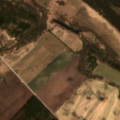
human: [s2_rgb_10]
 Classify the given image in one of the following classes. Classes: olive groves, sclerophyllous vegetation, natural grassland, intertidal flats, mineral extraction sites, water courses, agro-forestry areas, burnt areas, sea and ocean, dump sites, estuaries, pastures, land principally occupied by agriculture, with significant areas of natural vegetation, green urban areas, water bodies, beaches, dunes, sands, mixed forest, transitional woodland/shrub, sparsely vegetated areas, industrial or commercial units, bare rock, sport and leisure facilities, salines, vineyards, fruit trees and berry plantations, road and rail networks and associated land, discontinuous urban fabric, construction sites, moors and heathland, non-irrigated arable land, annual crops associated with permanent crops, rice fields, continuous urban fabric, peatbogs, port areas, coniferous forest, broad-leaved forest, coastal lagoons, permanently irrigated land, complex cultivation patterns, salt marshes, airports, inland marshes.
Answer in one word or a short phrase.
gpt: non-irrigated arable land, broad-leaved forest, coniferous forest, mixed forest, transitional woodland/shrub, water courses